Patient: sex M, age 32
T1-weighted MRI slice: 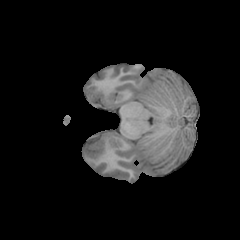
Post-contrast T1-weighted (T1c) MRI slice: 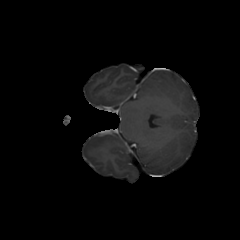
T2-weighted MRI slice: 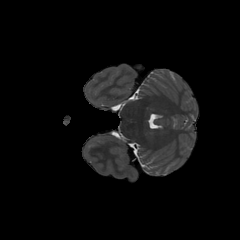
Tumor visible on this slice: no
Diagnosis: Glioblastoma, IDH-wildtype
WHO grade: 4